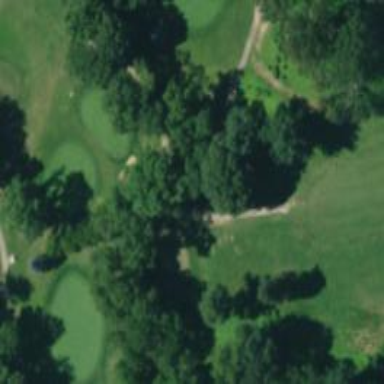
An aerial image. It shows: Well-maintained footway resembling grade1 track. It is path in golf course.